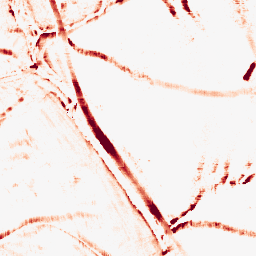
Category: morphological
Decomposition family: morphological_rect
Decomposition parameters: operation: opening
width: 10
height: 10
Upsampling method: quadratic
Upsampling parameters: scale: 4
Upsampling scale: 4